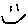
Label: smiley face